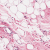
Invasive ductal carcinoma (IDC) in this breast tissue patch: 0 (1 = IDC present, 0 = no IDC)